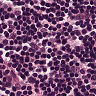
Metastatic tissue present: no